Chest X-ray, PA view. Patient: 36 years old, sex M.
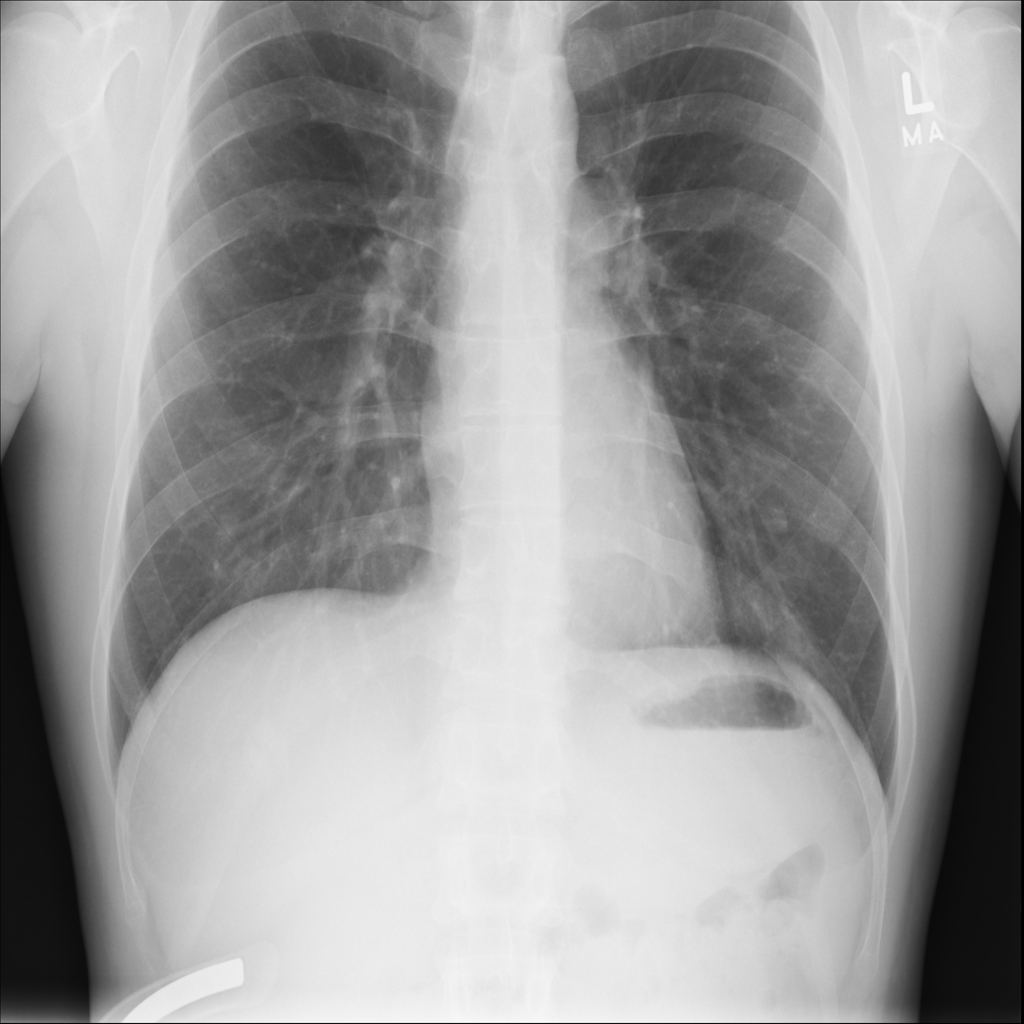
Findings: No Finding